Interaction volume radius: 10 \u00c5
Interaction volume height: 20 \u00c5
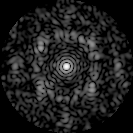
Disorder parameter: 0.6891